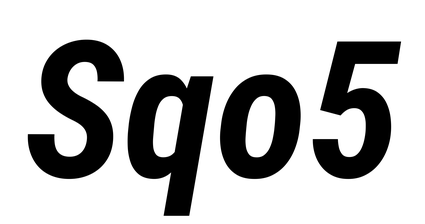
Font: Roboto-Italic_Condensed_Bold_Italic